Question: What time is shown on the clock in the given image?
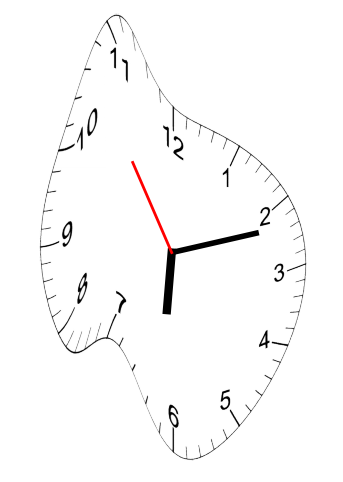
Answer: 06:11:54